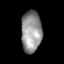
Tissue: skin
Cell type: Endothelial cells
Senescence score: 0.712
Nuclear area (px): 832
Mean DAPI intensity: 147.815